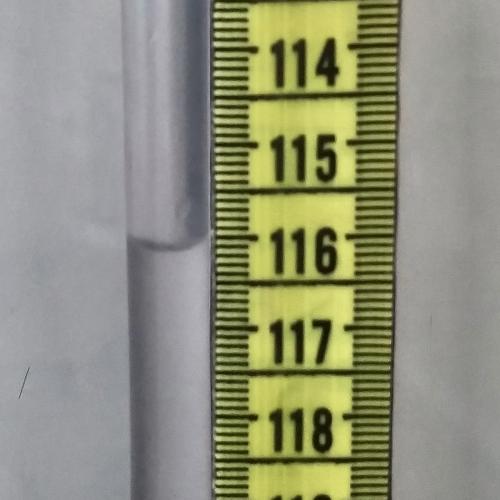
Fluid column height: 116.1 cm